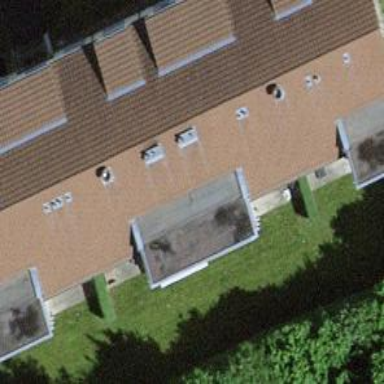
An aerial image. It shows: Gabled apartments building with roof tiles.